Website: lowes
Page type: order-tracking
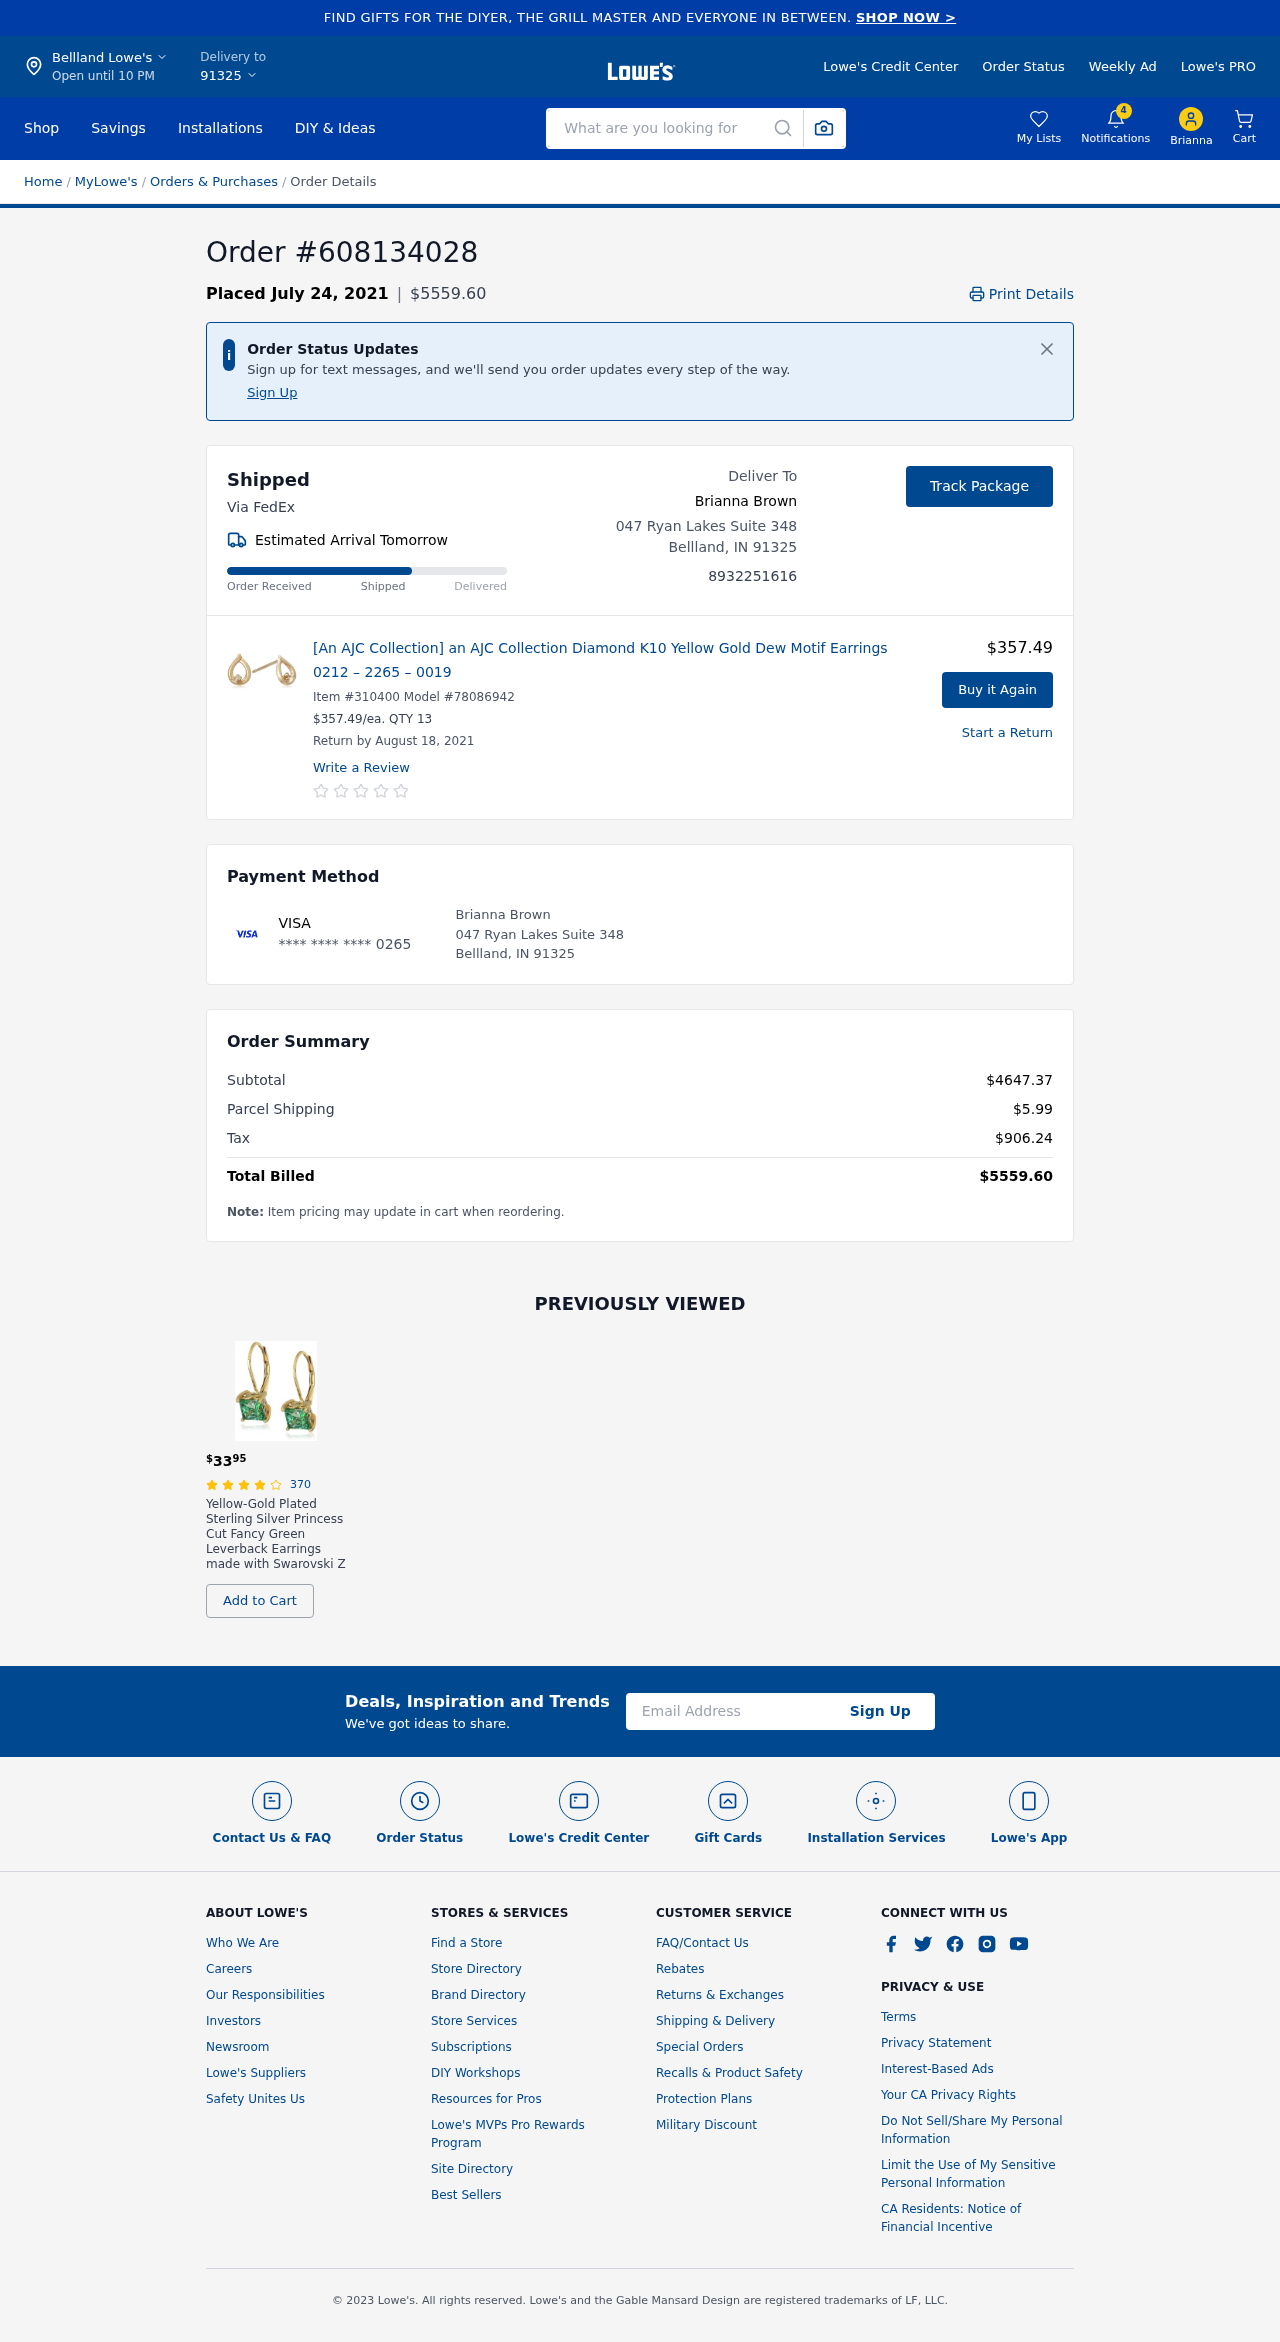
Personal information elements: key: PII_CARD_LAST4
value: **** **** **** 0265
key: PII_CARD_TYPE
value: VISA
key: PII_CITY
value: Bellland Lowe's
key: PII_CITY
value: Bellland
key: PII_CITY_STATE_ZIP
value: Bellland, IN 91325
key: PII_EMAIL
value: bbrown@yahoo.com
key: PII_FIRSTNAME
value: Brianna
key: PII_FULLNAME
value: Brianna Brown
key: PII_PHONE
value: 8932251616
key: PII_POSTCODE
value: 91325
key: PII_STREET
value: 047 Ryan Lakes Suite 348
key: PII_FULLNAME2
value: Brianna Brown
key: PII_STATE_ABBR
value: IN
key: PII_POSTCODE_FULL
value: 91325
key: PII_CITY_STATE
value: Bellland, IN
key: PII_POSTCODE_NUMERIC
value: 91325
Product elements: key: PRODUCT1_NAME
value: [An AJC Collection] an AJC Collection Diamond K10 Yellow Gold Dew Motif Earrings 0212 – 2265 – 0019 
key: PRODUCT1_PRICE
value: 357.49
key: PRODUCT1_QUANTITY
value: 13
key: PRODUCT2_NAME
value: Yellow-Gold Plated Sterling Silver Princess Cut Fancy Green Leverback Earrings made with Swarovski Z
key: PRODUCT2_NUM_RATINGS
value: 370
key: PRODUCT2_PRICE
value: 33.95
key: PRODUCT2_RATING
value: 3.7
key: PRODUCT1_ITEM
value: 310400
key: PRODUCT1_MODEL
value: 78086942
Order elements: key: ORDER_ID
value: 608134028
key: ORDER_DATE
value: Placed July 24, 2021
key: ORDER_TOTAL
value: $5559.60
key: ORDER_DELIVERY_DATE
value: Estimated Arrival Tomorrow
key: ORDER_RETURN_BY_DATE
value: Return by August 18, 2021
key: ORDER_SUBTOTAL
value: $4647.37
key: ORDER_SHIPPING_COST
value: $5.99
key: ORDER_TAX
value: $906.24
Search elements: key: HEADER_SEARCH
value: What are you looking for
Other elements: key: NOTIFICATION_COUNT
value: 4